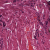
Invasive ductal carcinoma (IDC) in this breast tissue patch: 0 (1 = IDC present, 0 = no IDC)